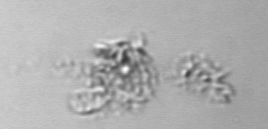
Label: detritus